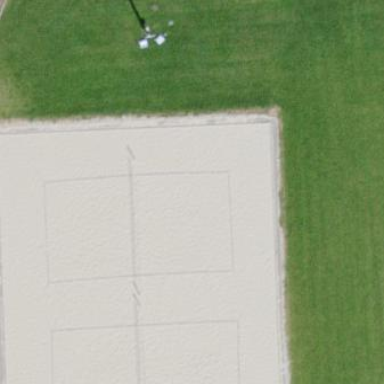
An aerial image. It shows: Sandy pitch for beach volleyball.